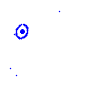
Particle: pion